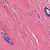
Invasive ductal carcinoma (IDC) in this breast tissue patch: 1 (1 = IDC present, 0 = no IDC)